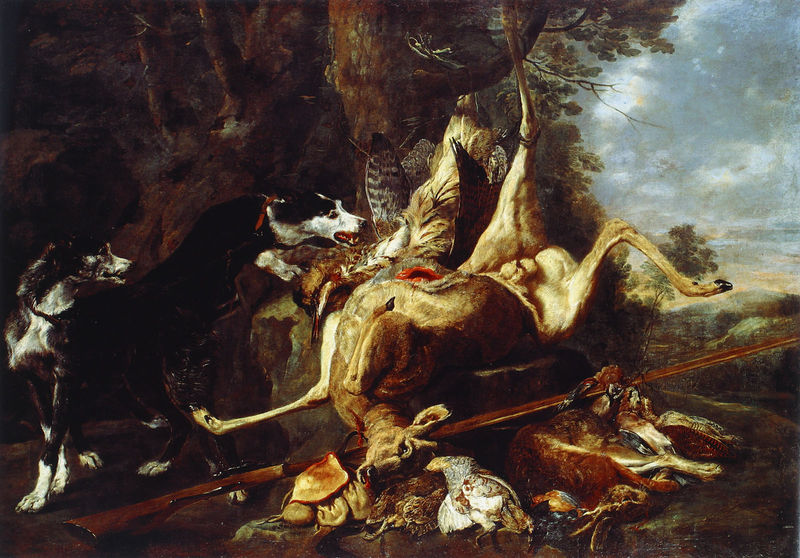
Titel: Totes Wild mit zwei Hunden
Künstler: Jan Fyt
Institution: Berlin, Staatliche Museen, Gemäldegalerie
Schlagwörter: baum, gemälde, himmel, bäume, landschaft, hund, tier, malerei, vögel, wald, hase, wild, jagd, geflügel, beute, fasan, reh, gewehr, jagdbeute, flinte, jagdhunde, jagdbild, wildbrett, jagdbrett